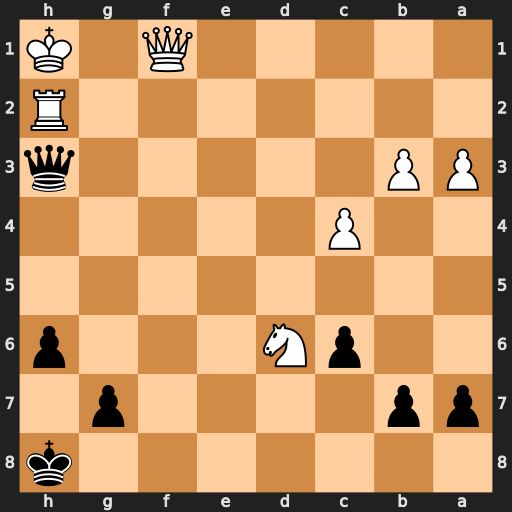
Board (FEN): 7k/pp4p1/2pN3p/8/2P5/PP5q/7R/5Q1K
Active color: b
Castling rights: -
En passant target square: -
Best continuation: Qxf1#